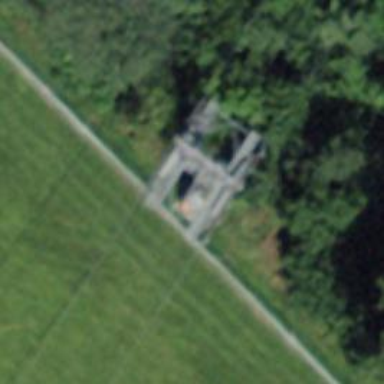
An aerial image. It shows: Pylon for aerialway.